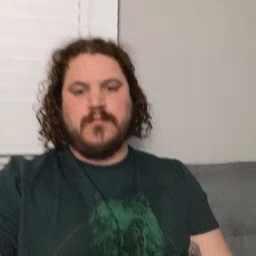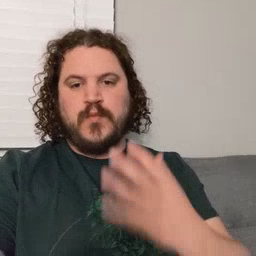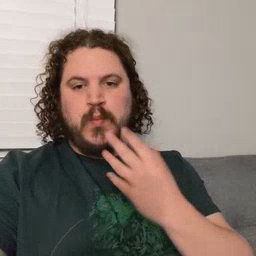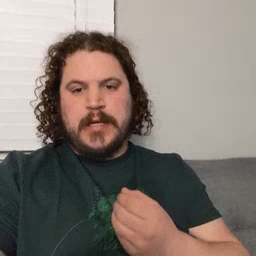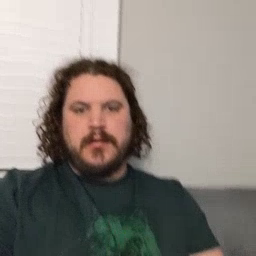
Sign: wet